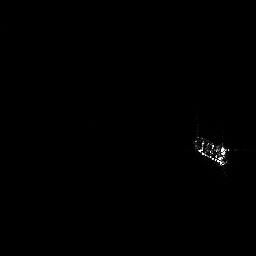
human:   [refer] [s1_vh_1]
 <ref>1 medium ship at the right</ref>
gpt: <box>[[74, 51, 91, 65, 0]]</box>